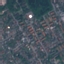
Land use / land cover: Residential